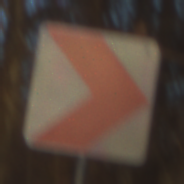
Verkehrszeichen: RichtungstafelnInKurvenKleinLinks
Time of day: SunriseSunset
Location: Outdoor (Nature)
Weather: Clear
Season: Autumn
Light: Natural